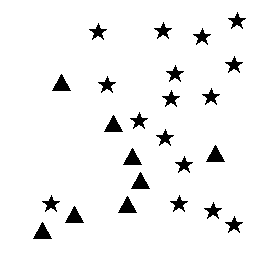
Squares: 0
Triangles: 8
Stars: 16
Total shapes: 24